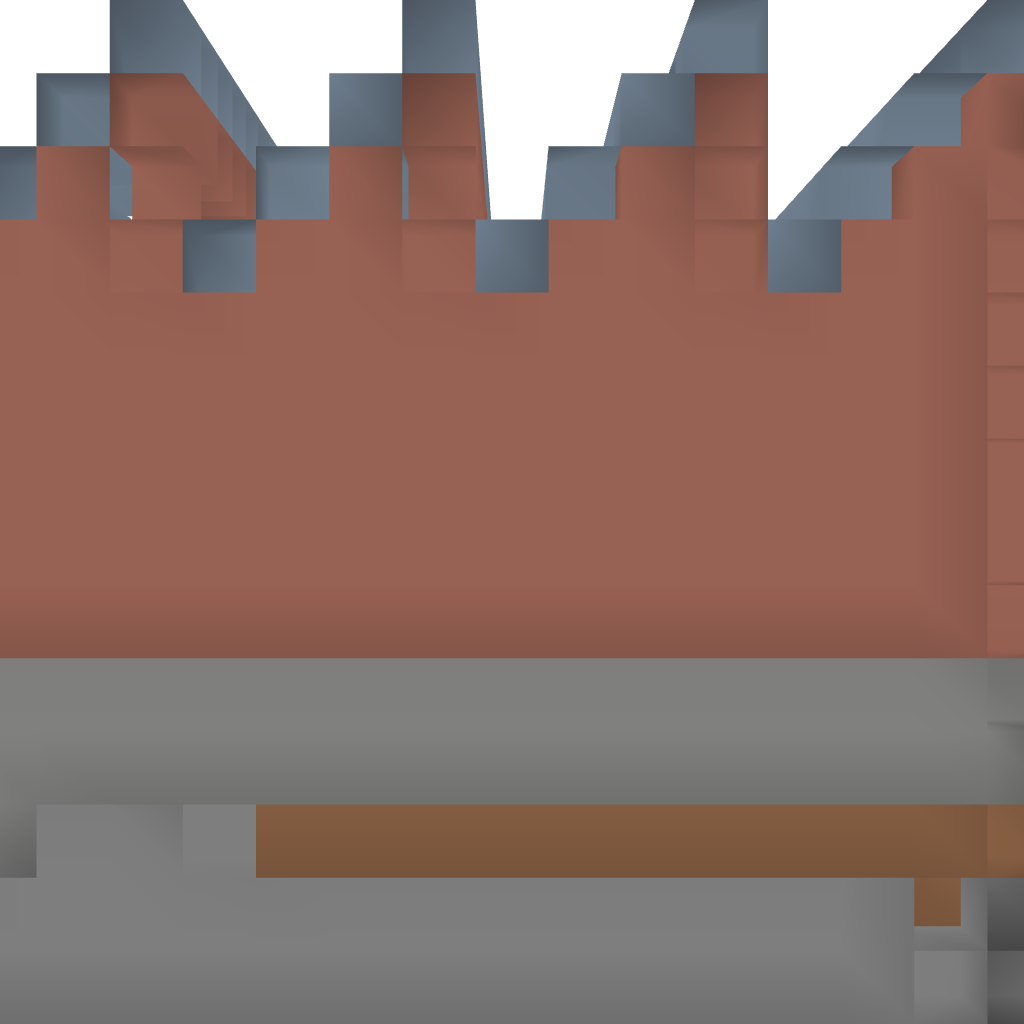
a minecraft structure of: Factory